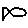
Label: fish